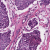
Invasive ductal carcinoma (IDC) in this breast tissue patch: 1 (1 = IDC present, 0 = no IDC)